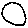
Label: circle